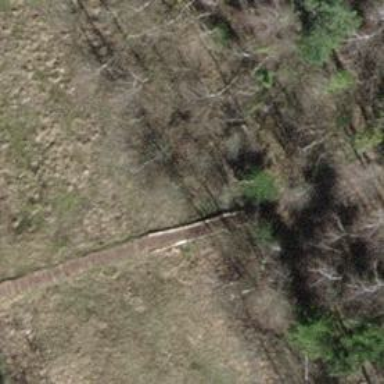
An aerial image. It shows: Path with surface of woodchips.